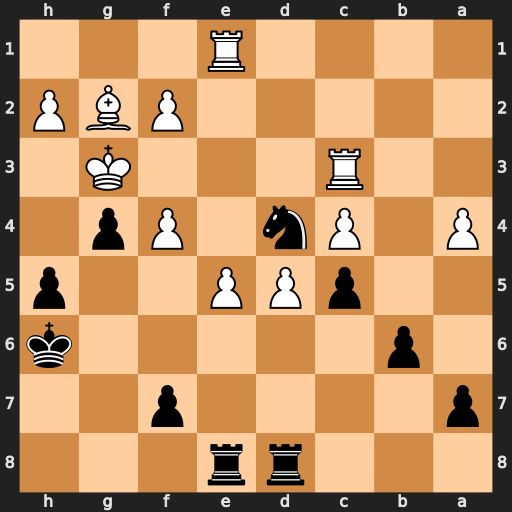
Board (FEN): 3rr3/p4p2/1p5k/2pPP2p/P1Pn1Pp1/2R3K1/5PBP/4R3
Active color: b
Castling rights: -
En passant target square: -
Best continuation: Nf5#